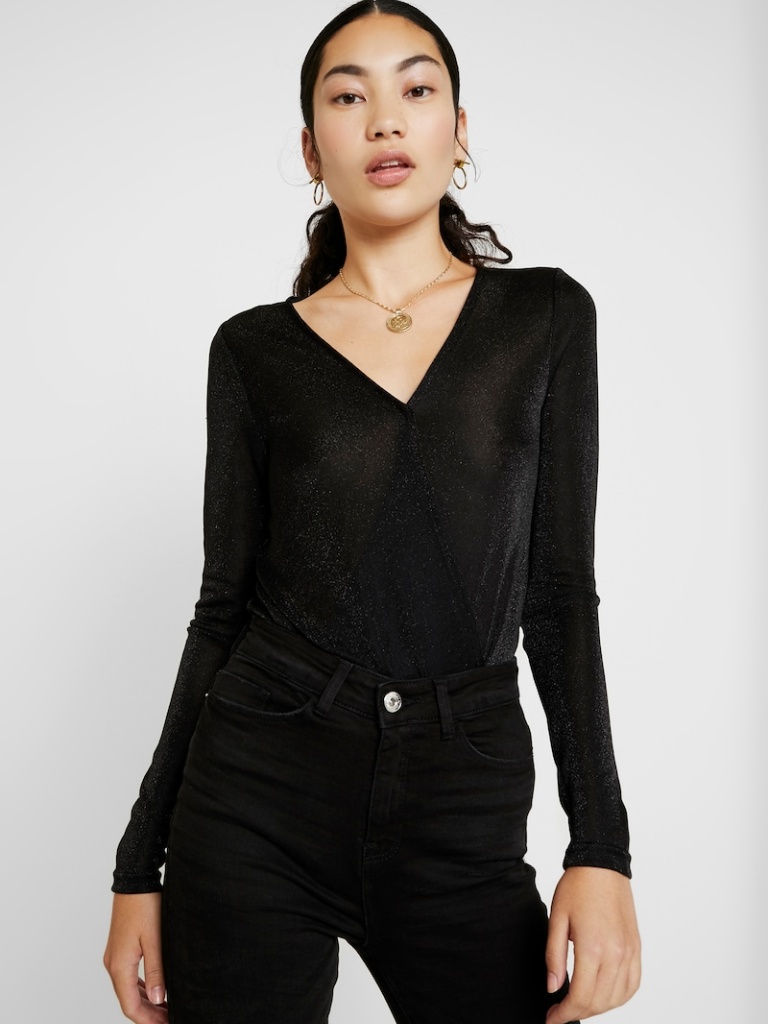
sheer tight a long-sleeved with the sleeves down hip length Fully Tucked in v-neck bodysuit